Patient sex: M
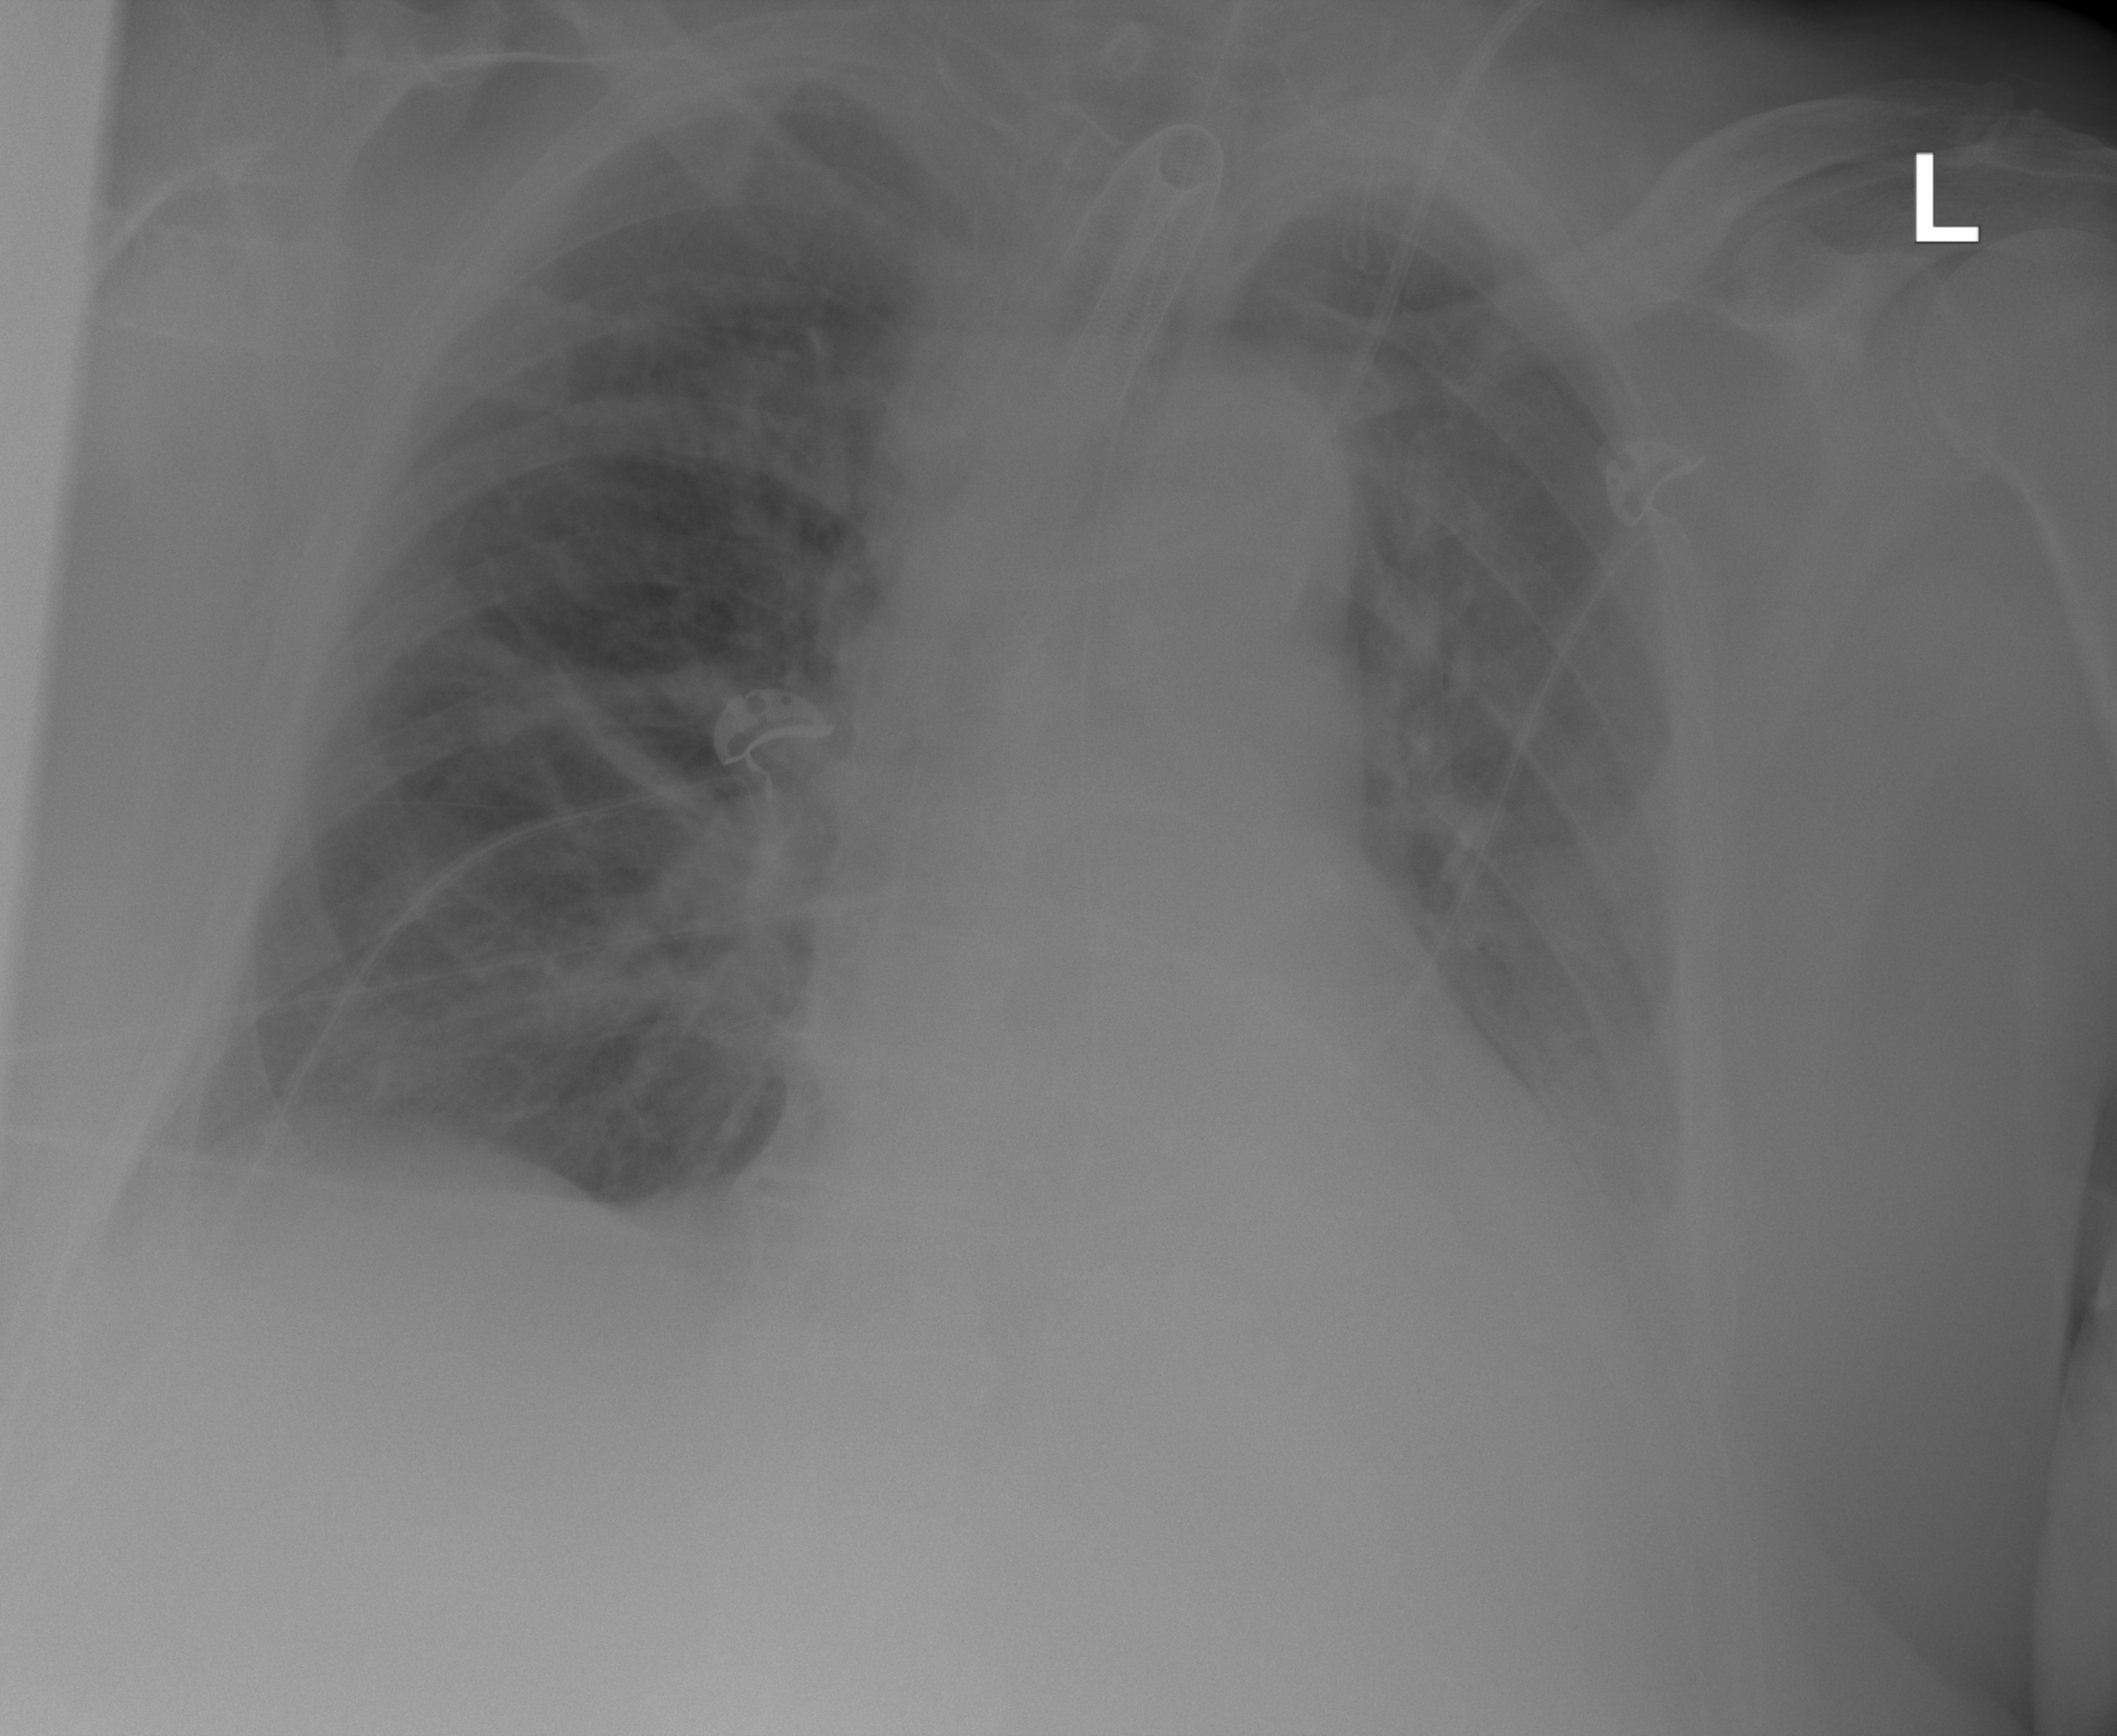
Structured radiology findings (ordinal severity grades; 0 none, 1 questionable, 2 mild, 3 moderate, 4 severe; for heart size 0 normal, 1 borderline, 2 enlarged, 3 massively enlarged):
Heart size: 2
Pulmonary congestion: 2
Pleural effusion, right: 0
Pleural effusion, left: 2
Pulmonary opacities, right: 2
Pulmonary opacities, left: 2
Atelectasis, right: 2
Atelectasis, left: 2